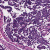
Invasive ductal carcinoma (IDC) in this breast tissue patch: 1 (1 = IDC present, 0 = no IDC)